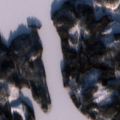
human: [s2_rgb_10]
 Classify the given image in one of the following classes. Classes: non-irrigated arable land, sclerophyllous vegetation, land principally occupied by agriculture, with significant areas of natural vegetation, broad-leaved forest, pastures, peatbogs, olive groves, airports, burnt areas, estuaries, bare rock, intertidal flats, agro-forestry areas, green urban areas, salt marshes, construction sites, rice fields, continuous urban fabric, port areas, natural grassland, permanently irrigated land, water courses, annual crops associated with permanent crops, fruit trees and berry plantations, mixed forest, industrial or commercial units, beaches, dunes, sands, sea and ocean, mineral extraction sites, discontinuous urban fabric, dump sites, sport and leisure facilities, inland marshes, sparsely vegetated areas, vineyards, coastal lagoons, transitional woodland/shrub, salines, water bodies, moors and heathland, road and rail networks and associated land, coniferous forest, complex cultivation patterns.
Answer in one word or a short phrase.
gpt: coniferous forest, mixed forest, water bodies